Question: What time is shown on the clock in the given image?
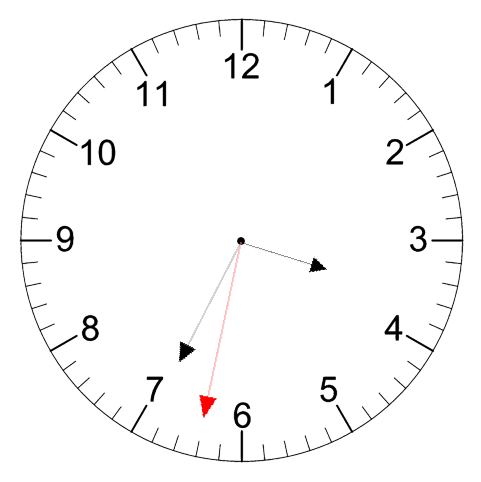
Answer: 03:34:32